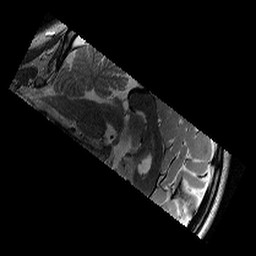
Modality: T2w
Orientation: sagittal
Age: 12
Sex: male
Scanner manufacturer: siemens
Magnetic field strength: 3 T
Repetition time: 9.23 s
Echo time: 0.067 s